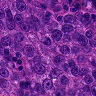
Metastatic tissue present: yes